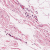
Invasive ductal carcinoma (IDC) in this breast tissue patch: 0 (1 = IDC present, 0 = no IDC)